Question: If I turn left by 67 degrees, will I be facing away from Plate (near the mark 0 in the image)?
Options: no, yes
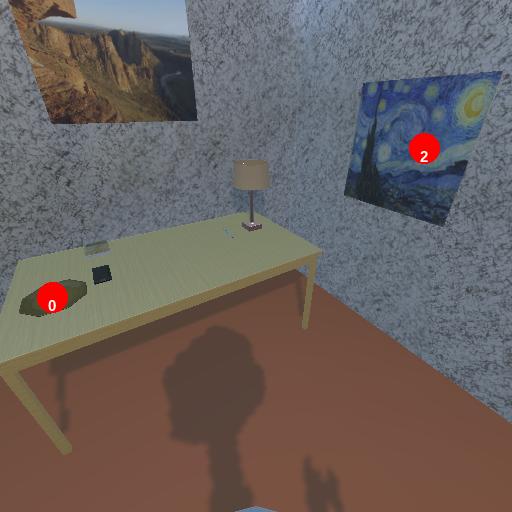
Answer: no